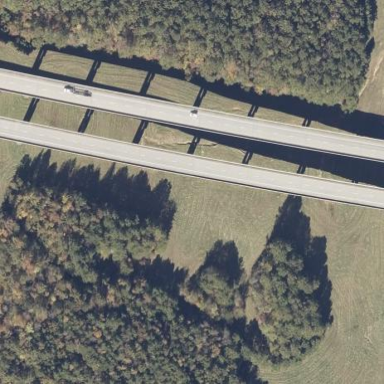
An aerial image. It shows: Bridge with beam structure.